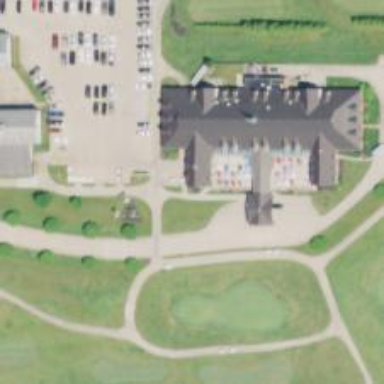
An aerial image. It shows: Pathway for golfing.